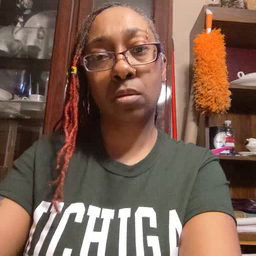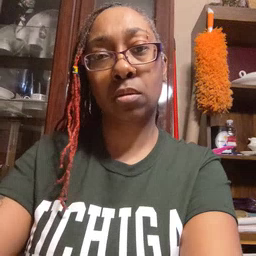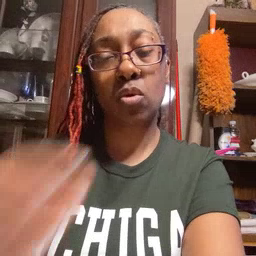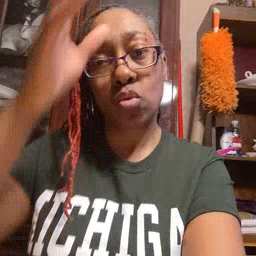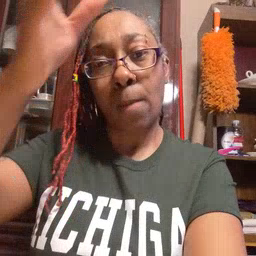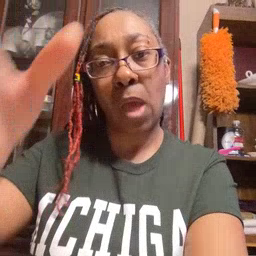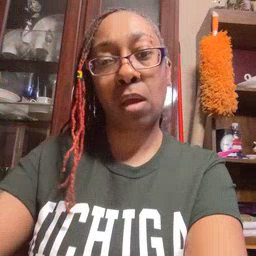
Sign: grandpa